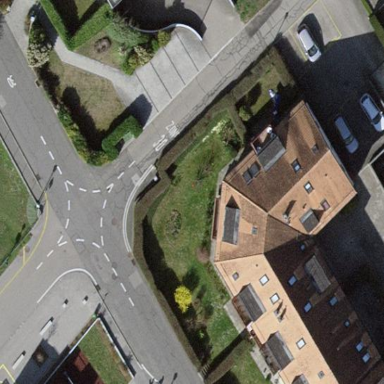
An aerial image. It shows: View of apartment building.